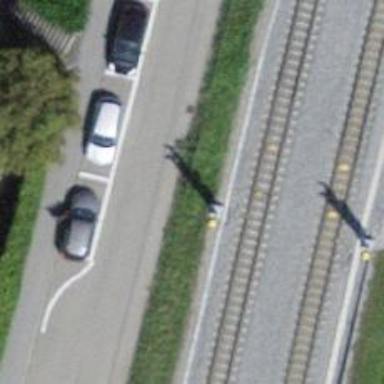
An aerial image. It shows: Railway signal.